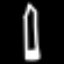
Label: pencil